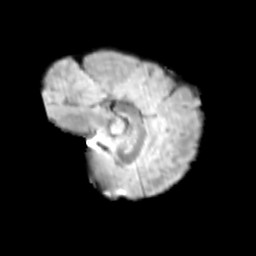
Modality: T2w
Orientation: sagittal
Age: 13
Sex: male
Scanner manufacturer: siemens
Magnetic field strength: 3 T
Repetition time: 3.8 s
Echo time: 0.07 s